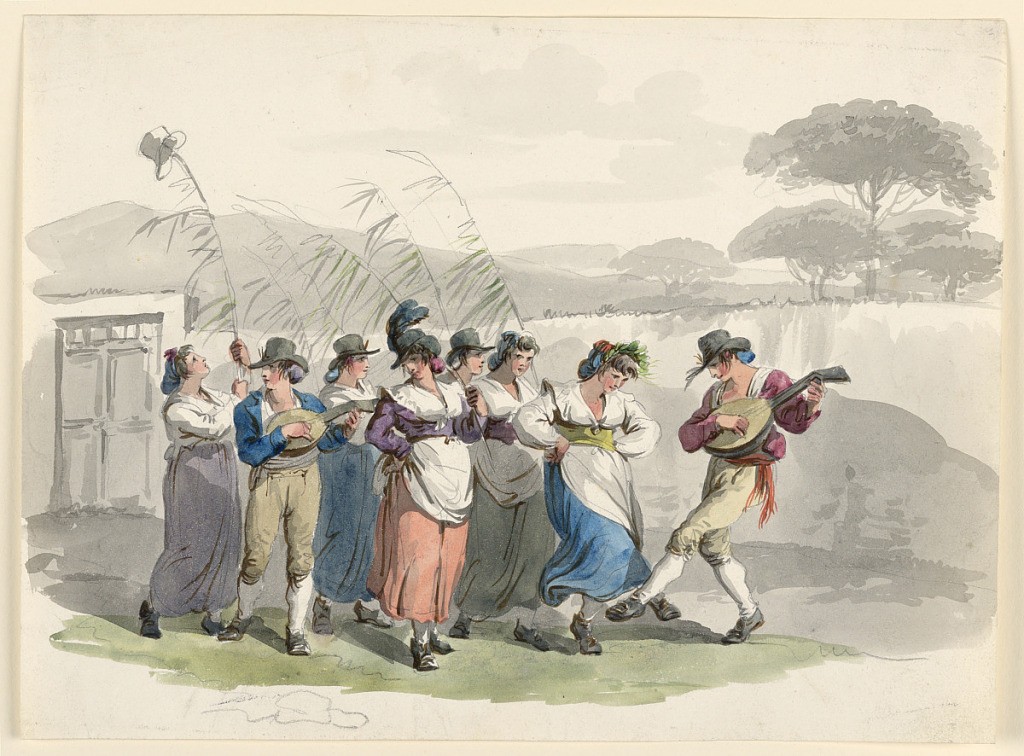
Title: "Saltarello Romano," Dancing Peasants In The Neighborhood Of Rome
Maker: Bartolomeo Pinelli, Italian, 1781–1835
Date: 1807–08
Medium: Pen and gray ink with watercolor and black chalk on off-white wove paper
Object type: Drawing
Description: A boy in the pose of the dancer of plate 1, loc. cit., dances with a girl having the hands akimbo, at right. A group of girls with palm-like branches and a boy playing mandolin, are at left. One girl carries a hat upon her branch. Shown against the wall of a villa.